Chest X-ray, AP view. Patient: 62 years old, sex F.
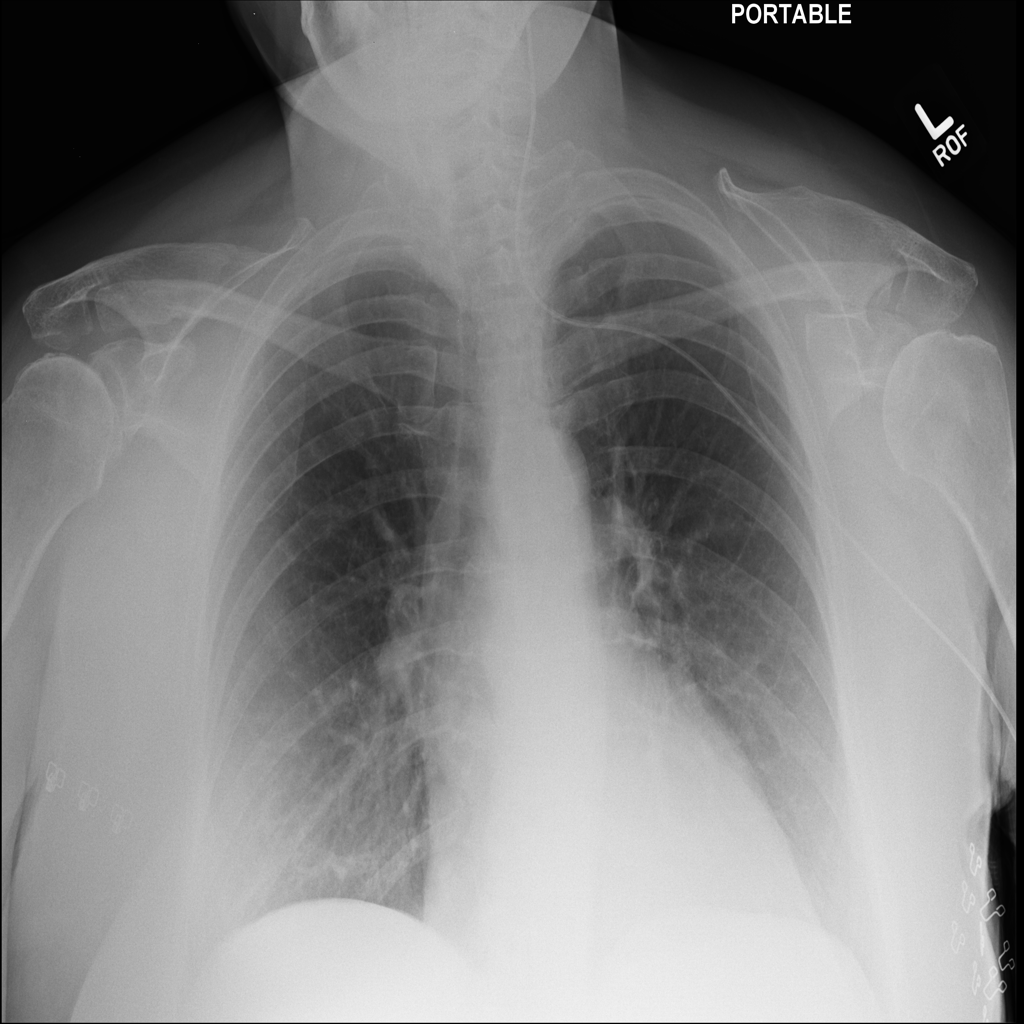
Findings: No Finding